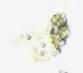
Label: Detritus